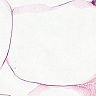
Metastatic tissue present: no